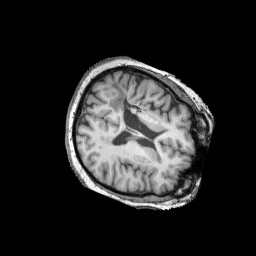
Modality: T1w
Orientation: axial
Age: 51
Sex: female
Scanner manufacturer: siemens
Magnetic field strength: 3 T
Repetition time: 2.25 s
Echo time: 0.00411 s